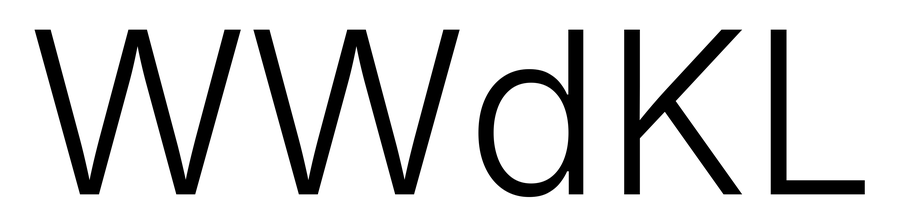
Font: Inter_Light